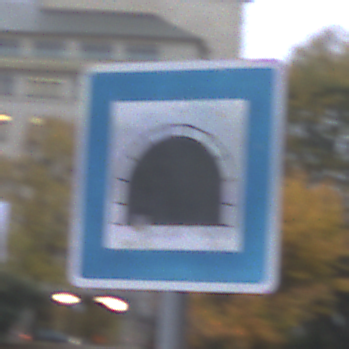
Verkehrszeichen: Tunnel
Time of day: MorningAfternoon
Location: Outdoor (Urban)
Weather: Overcast
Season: NotSpecified
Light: Natural